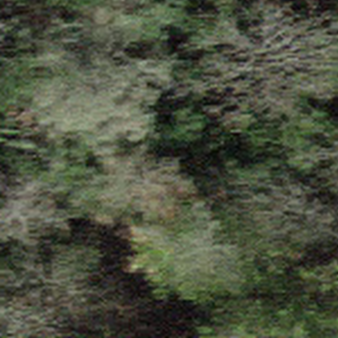
Label: other